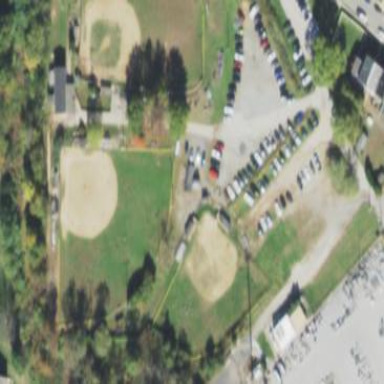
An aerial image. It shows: Baseball pitch for leisure land.